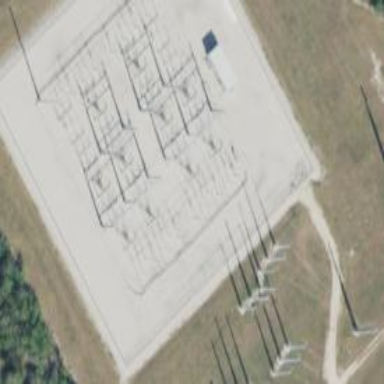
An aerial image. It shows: Switch for power supply.